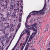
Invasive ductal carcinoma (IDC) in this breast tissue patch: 1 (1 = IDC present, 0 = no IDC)